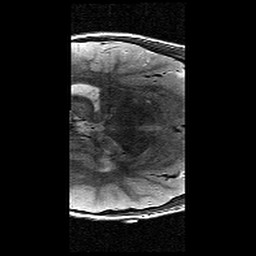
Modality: T2w
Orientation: axial
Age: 9
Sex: male
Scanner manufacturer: siemens
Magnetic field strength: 3 T
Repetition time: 9.23 s
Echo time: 0.067 s